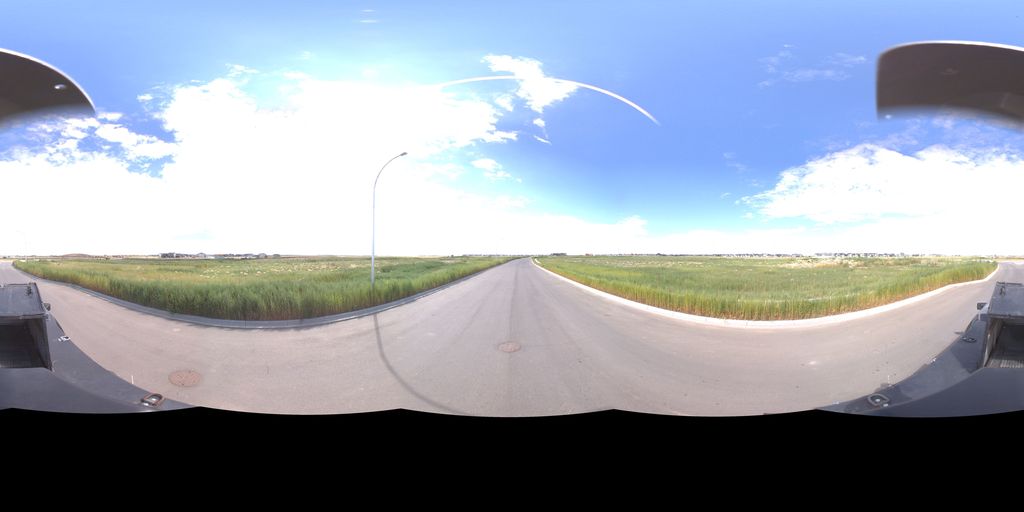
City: saskatoon